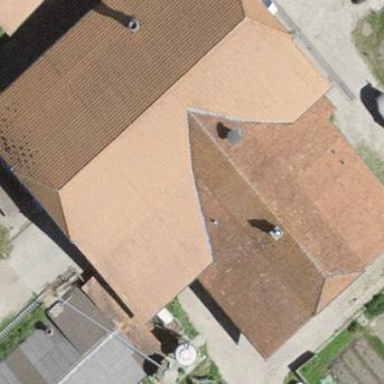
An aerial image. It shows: Farm building.